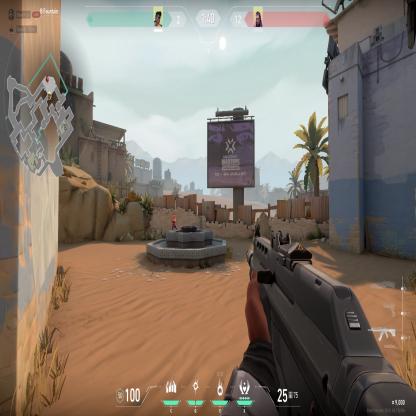
Label: enemy